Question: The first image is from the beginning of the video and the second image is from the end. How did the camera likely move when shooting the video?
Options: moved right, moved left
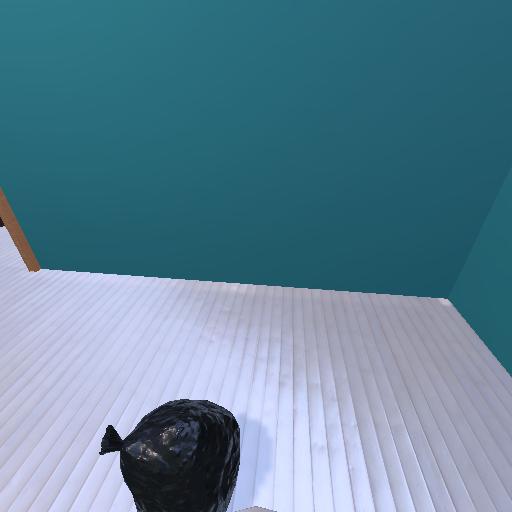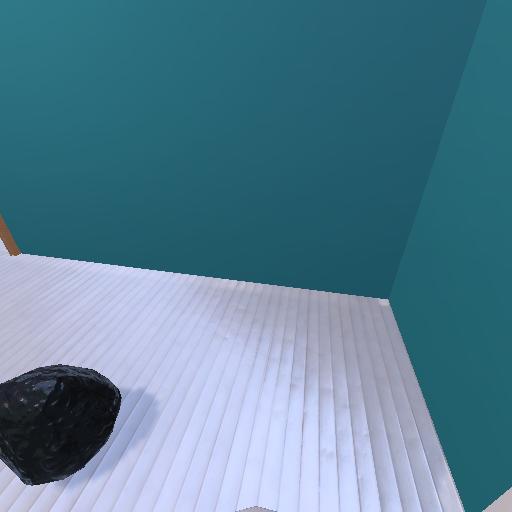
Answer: moved right